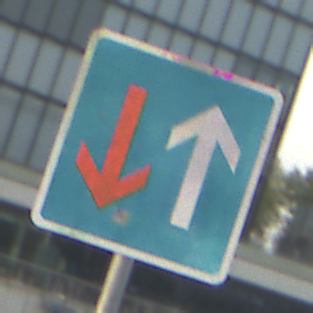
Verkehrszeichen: VorrangVorGegenverkehr
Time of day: SunriseSunset
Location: Outdoor (Urban)
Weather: PartlyCloudy
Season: NotSpecified
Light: Natural